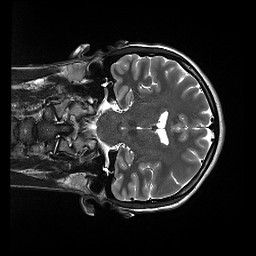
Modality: T2w
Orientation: coronal
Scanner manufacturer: siemens
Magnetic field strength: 3 T
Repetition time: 13.52 s
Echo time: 0.088 s